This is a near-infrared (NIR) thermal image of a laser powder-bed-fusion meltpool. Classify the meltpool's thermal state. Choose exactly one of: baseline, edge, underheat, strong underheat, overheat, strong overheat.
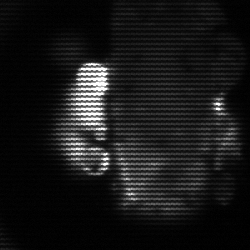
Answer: strong underheat